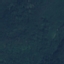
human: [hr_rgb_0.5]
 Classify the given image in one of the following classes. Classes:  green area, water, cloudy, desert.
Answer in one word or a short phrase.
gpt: green area